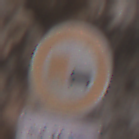
Verkehrszeichen: UeberholverbotKraftfahrzeuge
Zusatzzeichen unten: LaengeEinerStrecke6
Umgebung: Outdoor, Urban
Tageszeit: Midday
Wetter: PartlyCloudy
Licht: Natural
Jahreszeit: NotSpecified
Kontrast: MediumContrast